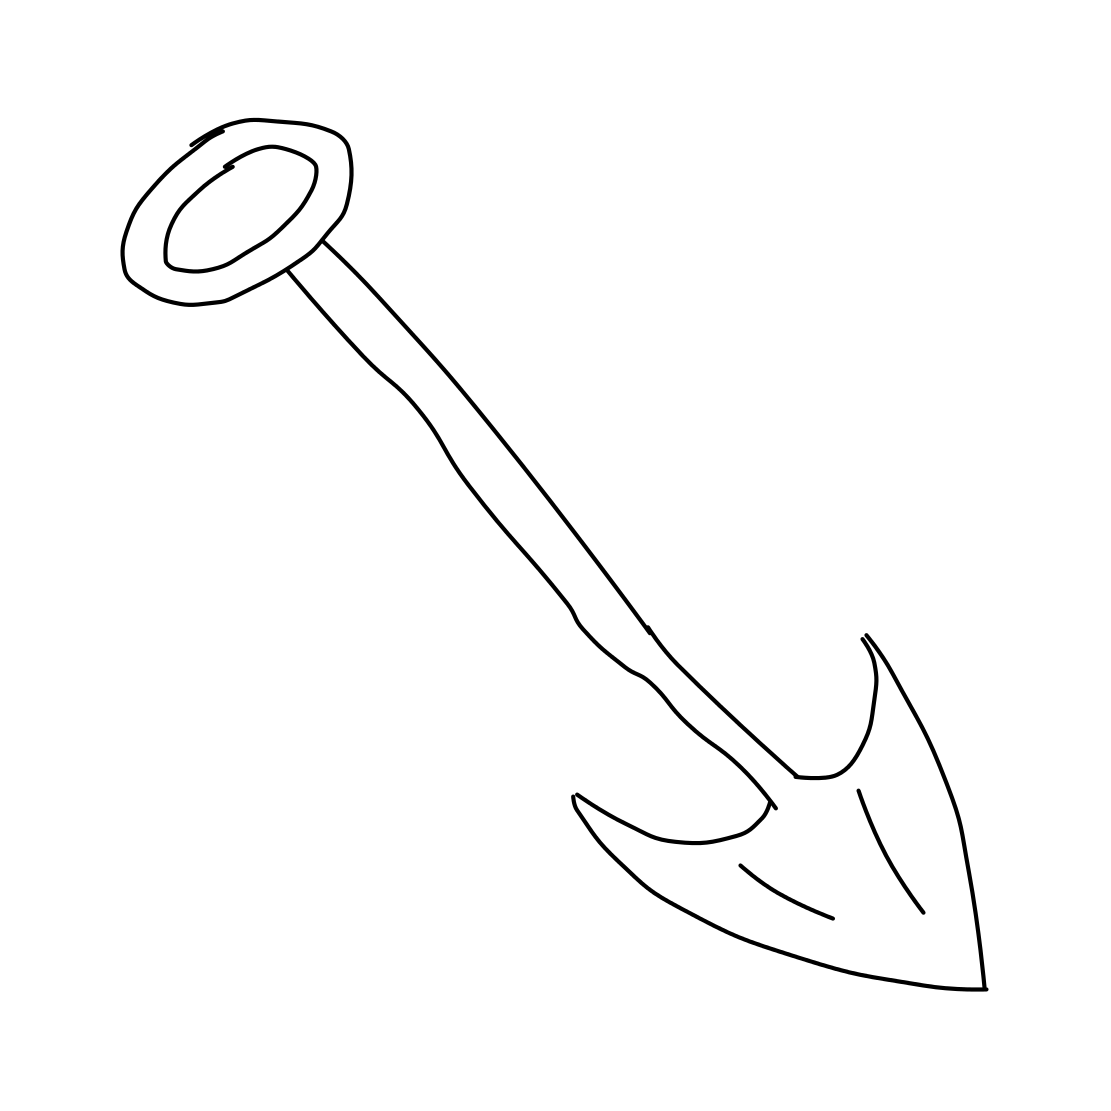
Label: shovel